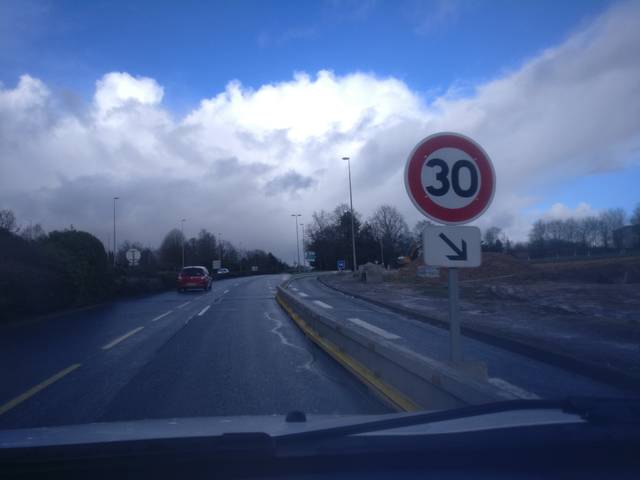
Region: France
Coordinates: 49.198, -0.3749